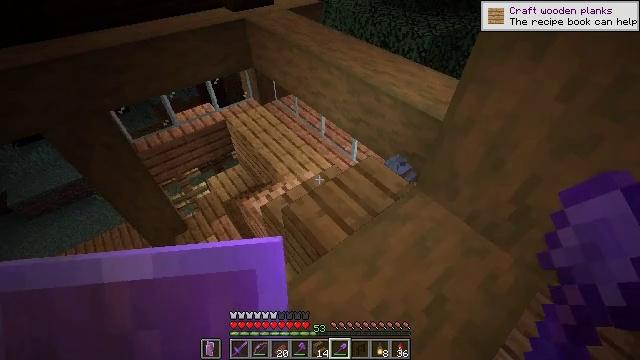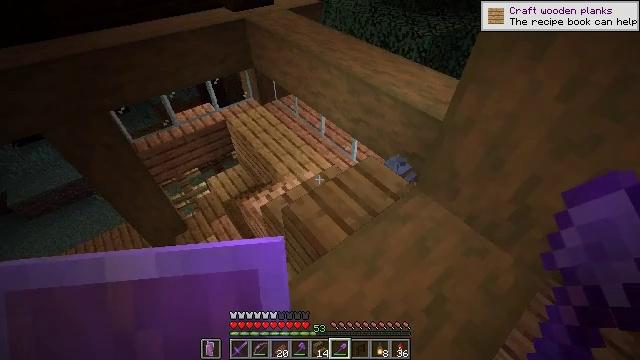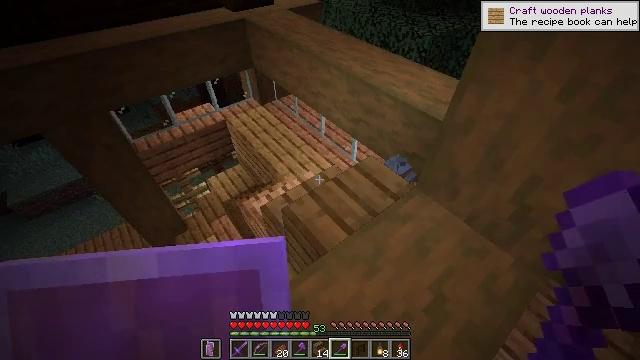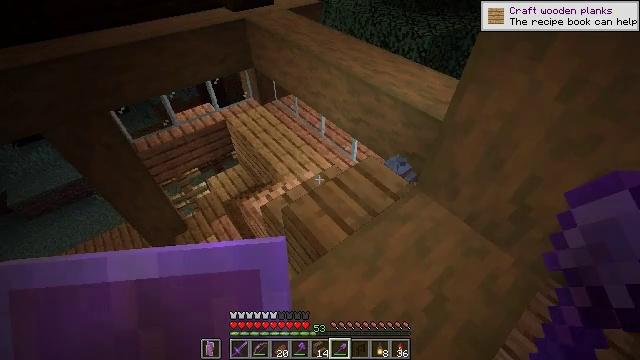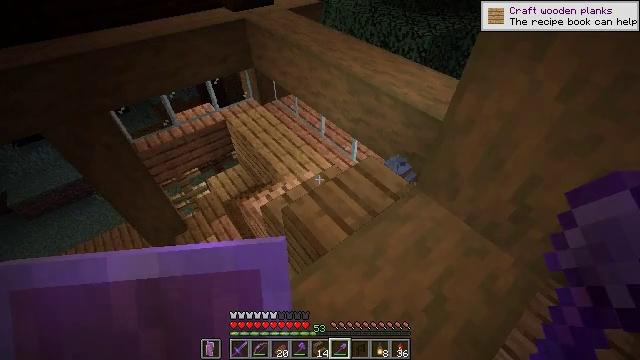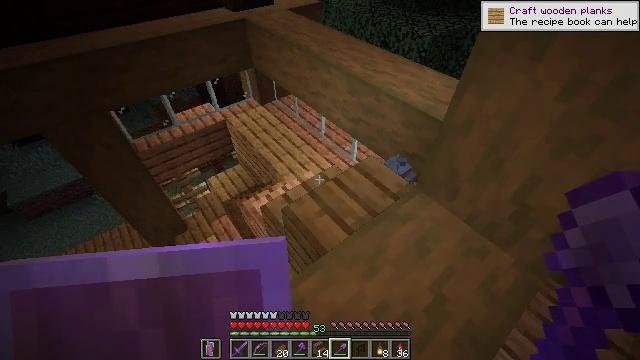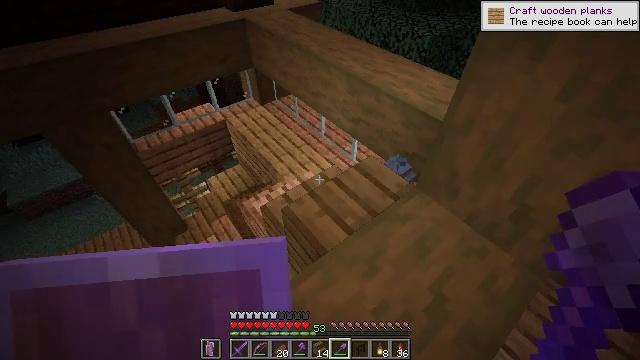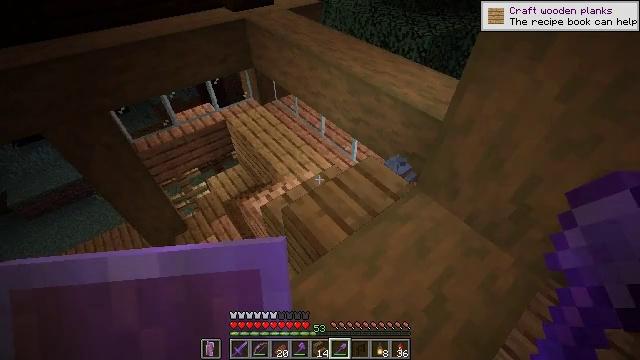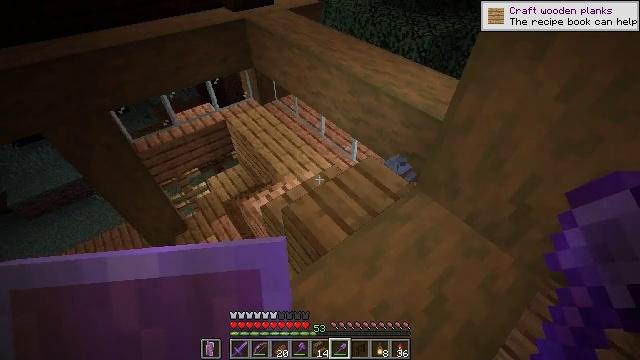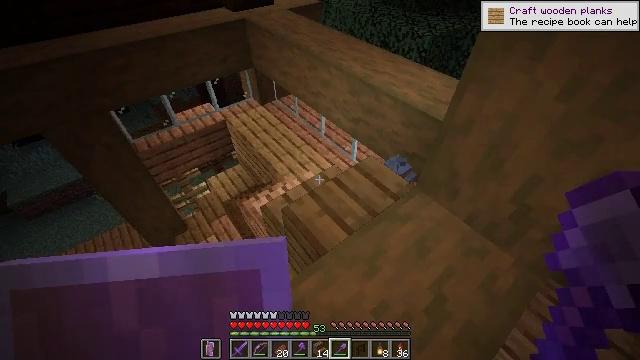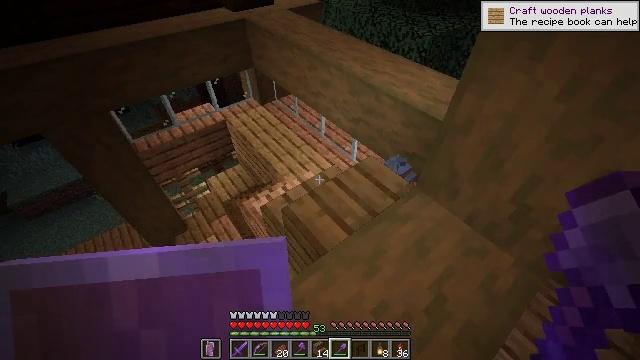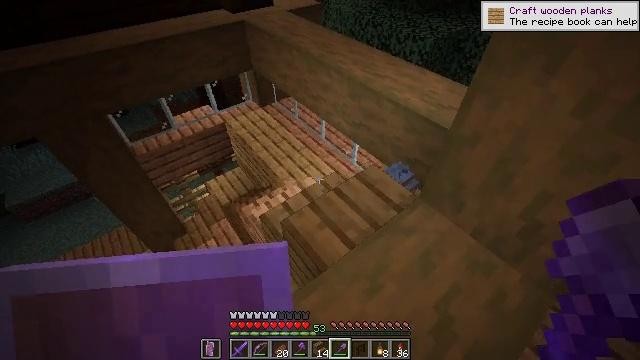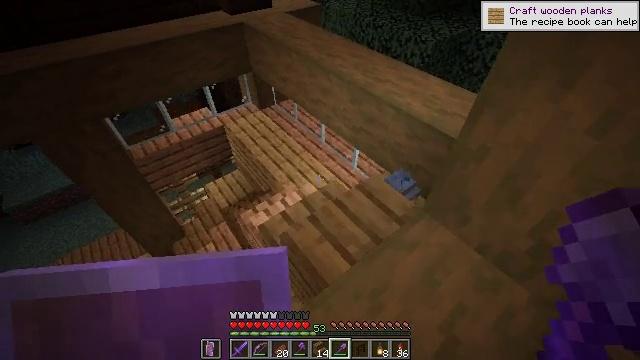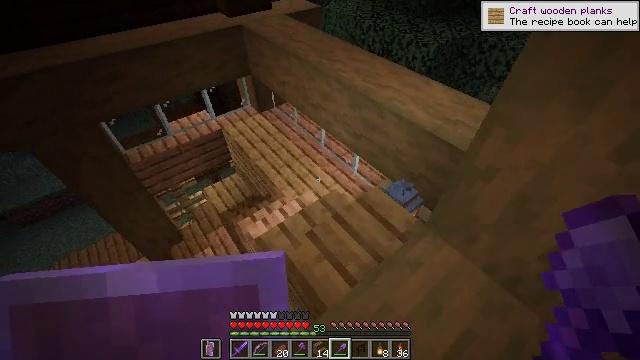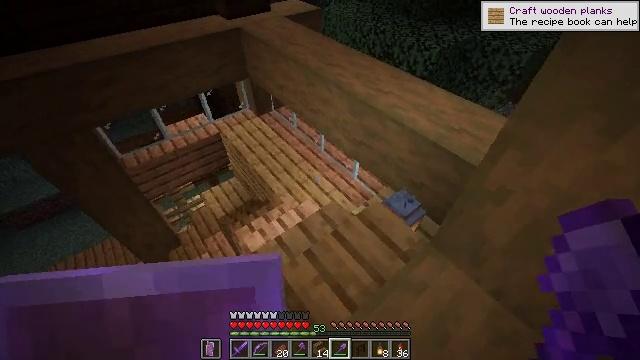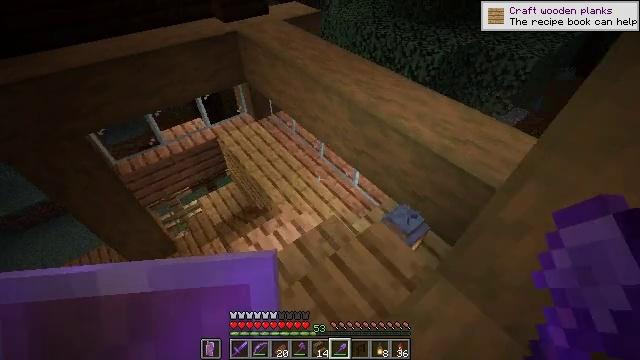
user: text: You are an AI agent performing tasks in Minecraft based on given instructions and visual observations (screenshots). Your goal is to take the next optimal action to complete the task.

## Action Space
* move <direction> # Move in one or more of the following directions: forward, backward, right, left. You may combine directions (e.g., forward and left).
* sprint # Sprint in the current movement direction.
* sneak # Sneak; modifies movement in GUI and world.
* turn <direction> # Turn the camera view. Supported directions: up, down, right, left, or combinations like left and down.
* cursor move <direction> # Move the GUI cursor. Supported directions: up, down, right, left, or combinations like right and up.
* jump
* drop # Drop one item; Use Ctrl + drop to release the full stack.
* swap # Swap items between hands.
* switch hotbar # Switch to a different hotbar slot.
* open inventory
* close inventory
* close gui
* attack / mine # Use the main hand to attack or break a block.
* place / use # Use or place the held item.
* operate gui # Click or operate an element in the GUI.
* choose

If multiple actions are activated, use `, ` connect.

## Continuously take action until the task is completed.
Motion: motion action
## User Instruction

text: Break the beehive while avoiding bees.
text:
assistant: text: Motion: no_op
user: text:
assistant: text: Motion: no_op
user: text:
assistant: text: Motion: no_op
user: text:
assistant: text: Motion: no_op
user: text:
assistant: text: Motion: no_op
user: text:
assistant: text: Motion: no_op
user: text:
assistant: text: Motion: no_op
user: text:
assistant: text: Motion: no_op
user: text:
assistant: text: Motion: no_op
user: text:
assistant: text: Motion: no_op
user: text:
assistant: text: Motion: move forward
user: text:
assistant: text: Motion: move forward
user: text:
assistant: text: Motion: move forward
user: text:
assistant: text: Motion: move forward
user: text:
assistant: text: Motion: move forward
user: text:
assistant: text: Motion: move forward, turn left and down
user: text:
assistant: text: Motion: move forward, turn left and down
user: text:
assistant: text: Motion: move forward, turn left and down
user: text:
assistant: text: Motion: turn left and down
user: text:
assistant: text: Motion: turn left and down
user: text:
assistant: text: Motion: turn left and down
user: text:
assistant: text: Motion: no_op
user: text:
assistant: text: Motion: no_op
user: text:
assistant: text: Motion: no_op
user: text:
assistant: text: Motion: no_op
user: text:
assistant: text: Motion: no_op
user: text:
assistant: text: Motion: no_op
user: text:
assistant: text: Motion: no_op
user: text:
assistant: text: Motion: no_op
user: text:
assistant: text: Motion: no_op